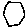
Label: hexagon